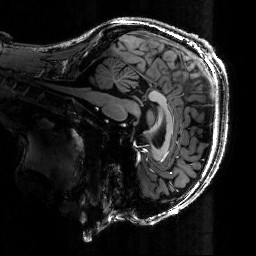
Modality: T1w
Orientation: sagittal
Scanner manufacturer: siemens
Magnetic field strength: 6.98 T
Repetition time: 2.3 s
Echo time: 0.00266 s